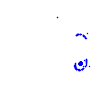
Particle: electron